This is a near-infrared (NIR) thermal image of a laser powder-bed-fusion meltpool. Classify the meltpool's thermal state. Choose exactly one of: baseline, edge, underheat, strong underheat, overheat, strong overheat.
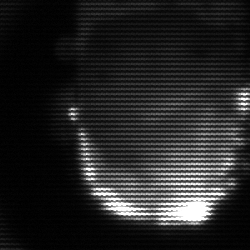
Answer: baseline